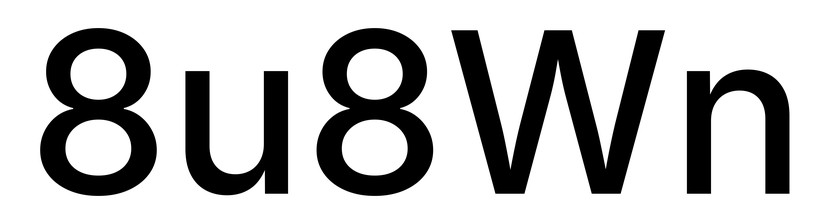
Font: Inter_Medium